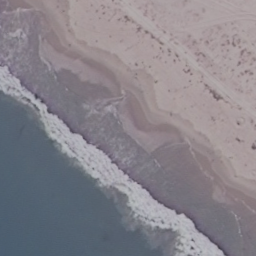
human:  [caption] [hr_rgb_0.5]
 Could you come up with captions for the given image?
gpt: The waves beat on the white sands .

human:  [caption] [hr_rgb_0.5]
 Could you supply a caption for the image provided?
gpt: This is a beach with blue-green waters and sand .

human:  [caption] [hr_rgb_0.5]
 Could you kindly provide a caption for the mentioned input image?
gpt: Waves slapping a white sand beach throw up white foams .

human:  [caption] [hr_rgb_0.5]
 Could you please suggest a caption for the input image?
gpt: Waves slapping a white sand beach .

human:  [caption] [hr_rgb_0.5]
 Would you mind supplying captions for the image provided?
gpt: Waves slapping a white sand beach throw up white foams .